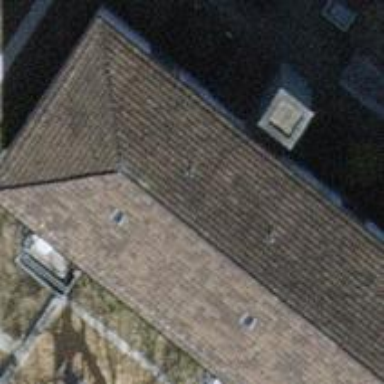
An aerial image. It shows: Tile-roofed apartment building.